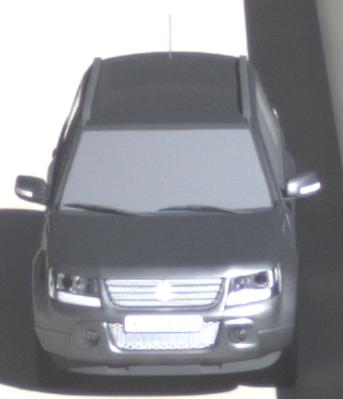
Make: Suzuki
Model: Grand Vitara
Detailed model: Gen. 1 JT
Model produced from: 2009
Model produced until: 2012
Doors: 5
Color: gray
Road condition: dry road
Daytime: morning or afternoon
Contrast: high contrast